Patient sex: M
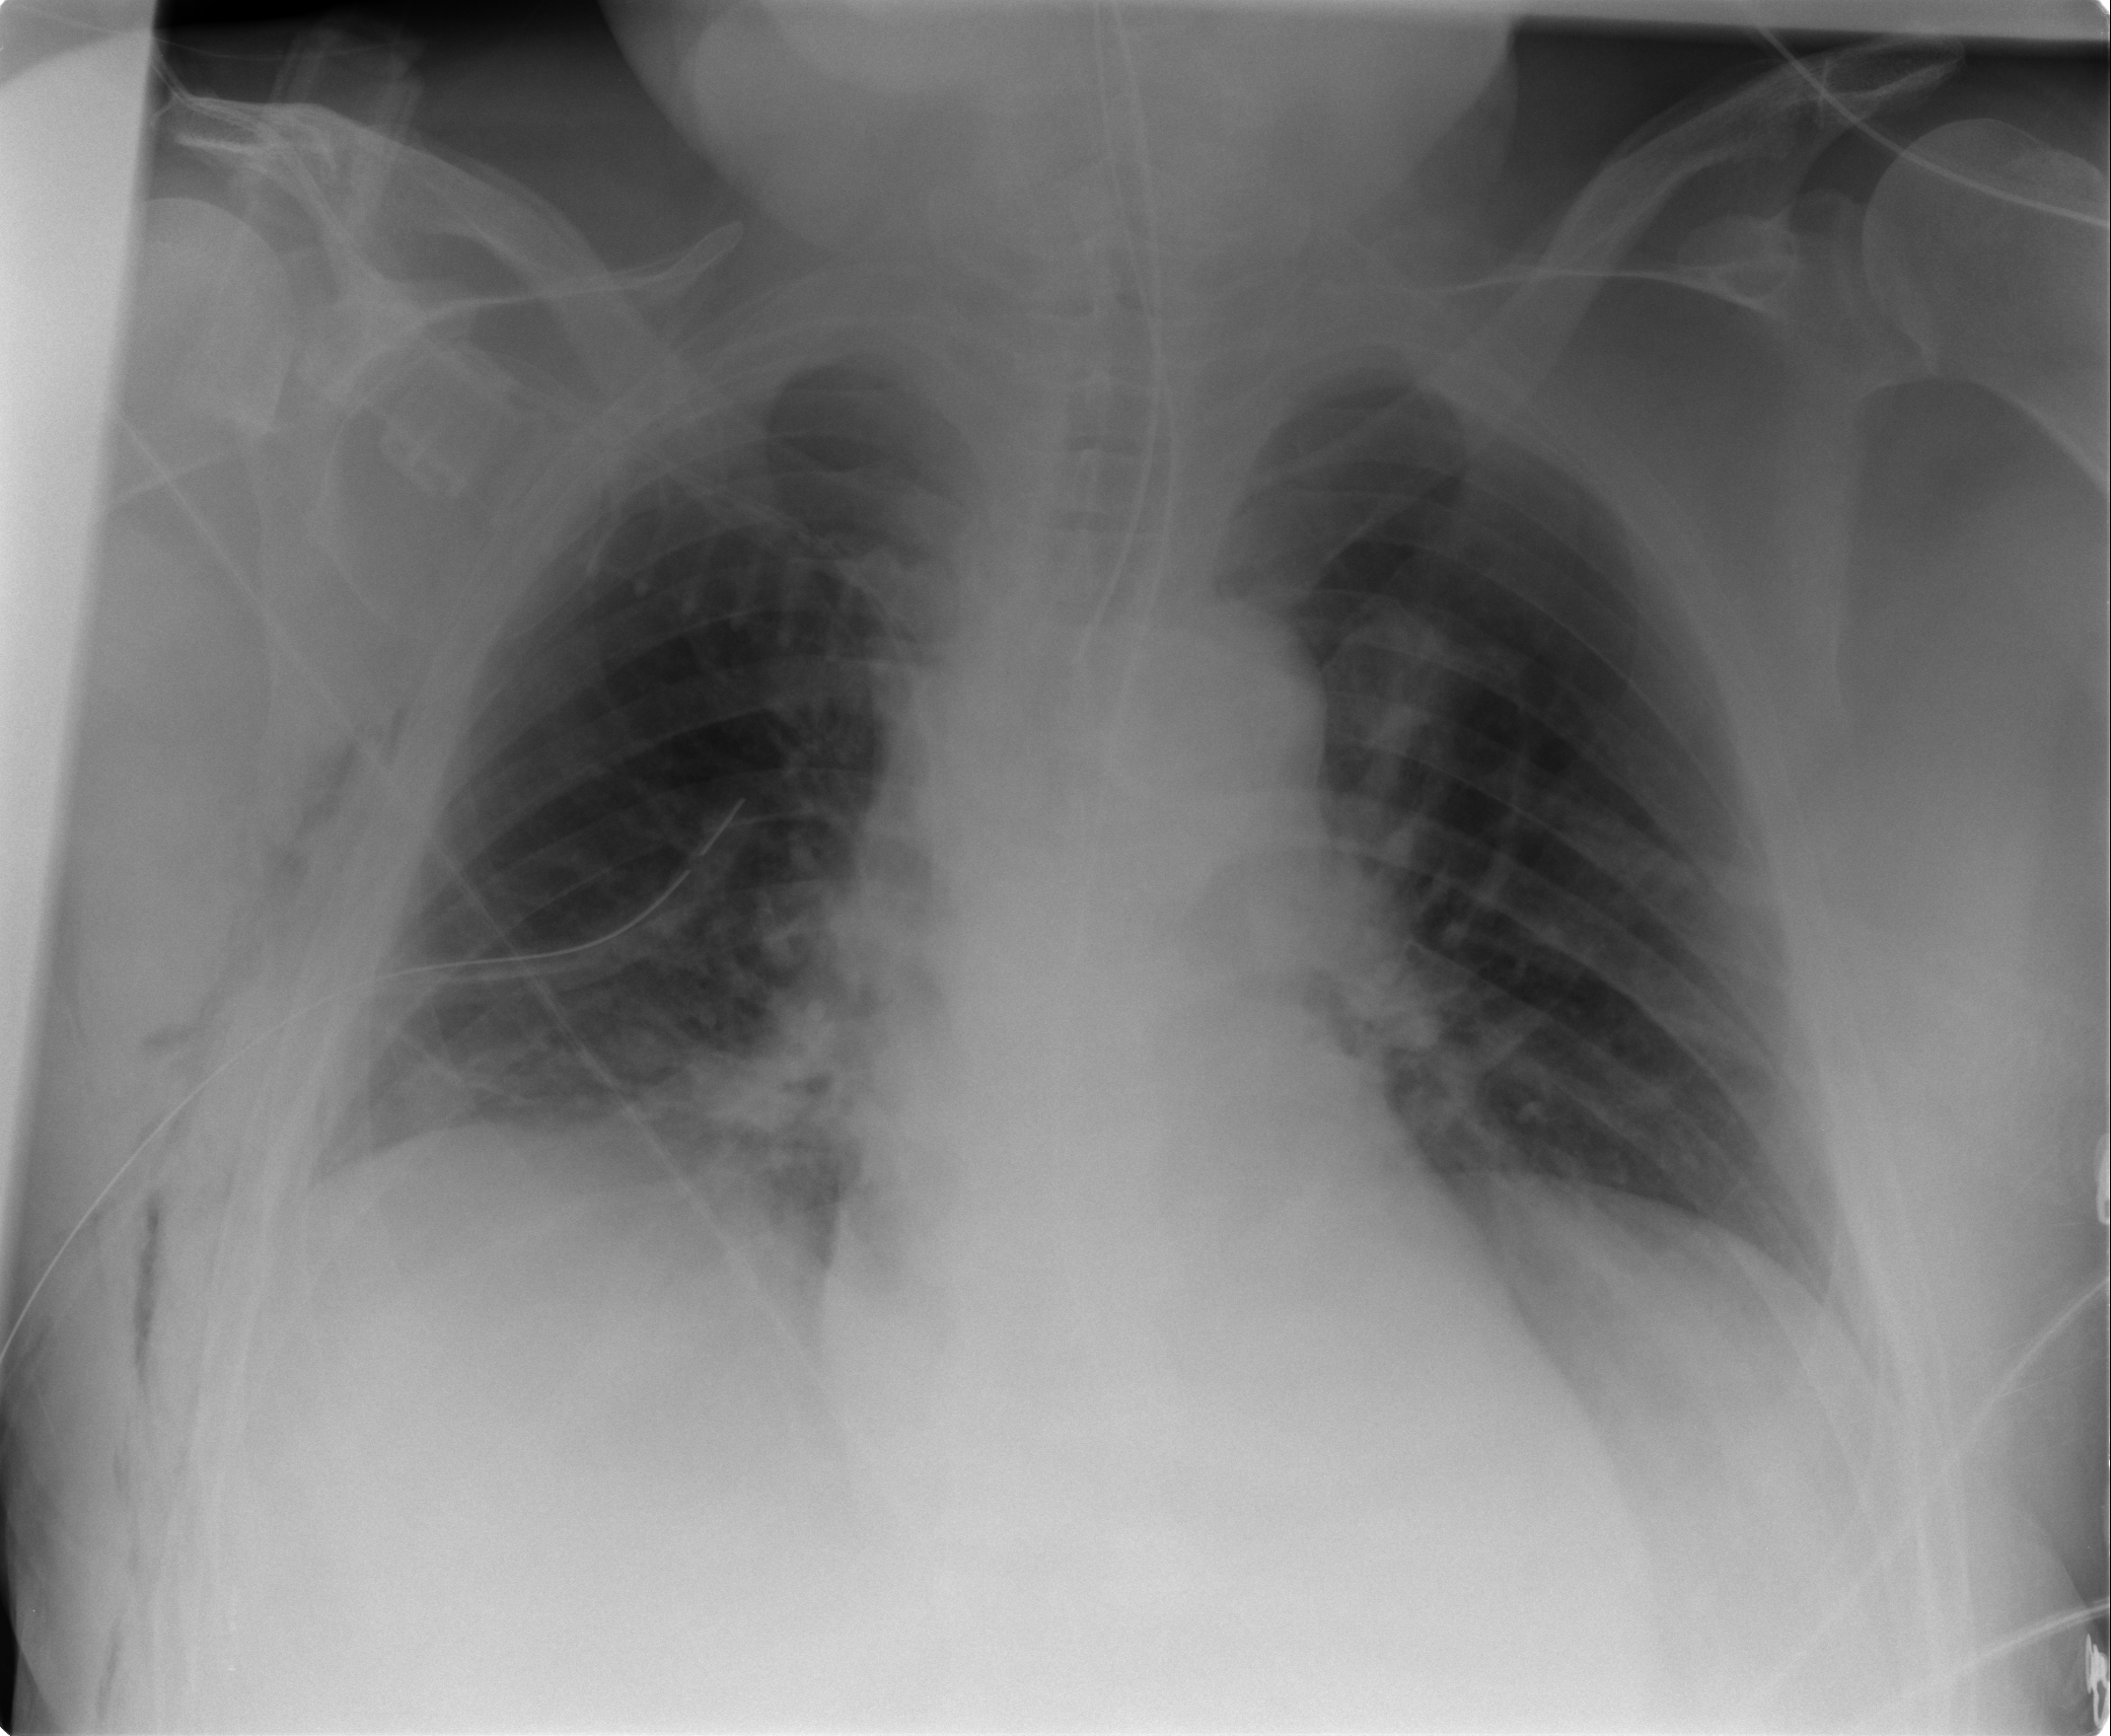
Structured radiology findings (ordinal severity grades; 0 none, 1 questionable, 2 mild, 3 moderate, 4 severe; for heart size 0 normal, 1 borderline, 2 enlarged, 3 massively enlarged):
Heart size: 1
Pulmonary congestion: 0
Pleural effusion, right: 0
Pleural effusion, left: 0
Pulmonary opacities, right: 0
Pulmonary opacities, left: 0
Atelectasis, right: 2
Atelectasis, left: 1